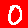
Digit: 0